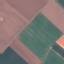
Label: AnnualCrop